Interaction volume radius: 5 \u00c5
Interaction volume height: 25 \u00c5
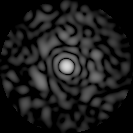
Disorder parameter: 0.8285